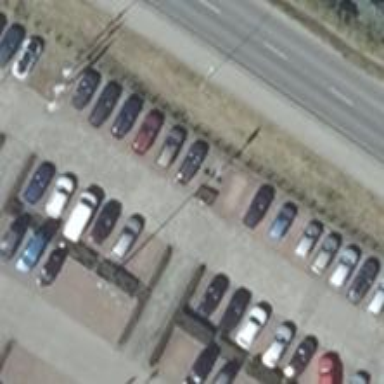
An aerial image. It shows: Road serving as parking aisle.